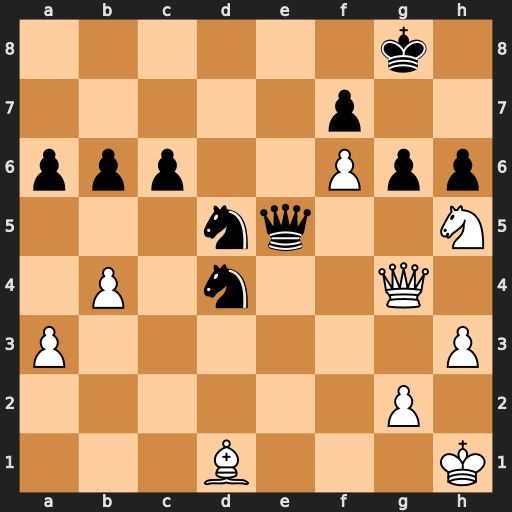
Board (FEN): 6k1/5p2/ppp2Ppp/3nq2N/1P1n2Q1/P6P/6P1/3B3K
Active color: w
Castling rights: -
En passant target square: -
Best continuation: Qc8+ Kh7 Qf8 Nf5 Qxf7+